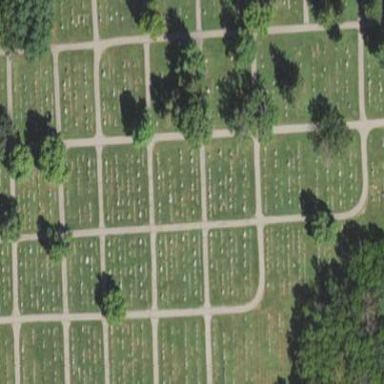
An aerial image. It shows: Cemetery or graveyard.